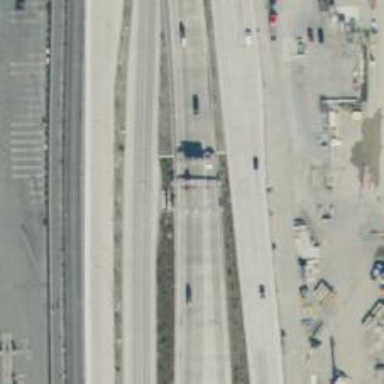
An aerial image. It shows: Toll gantry on the road.